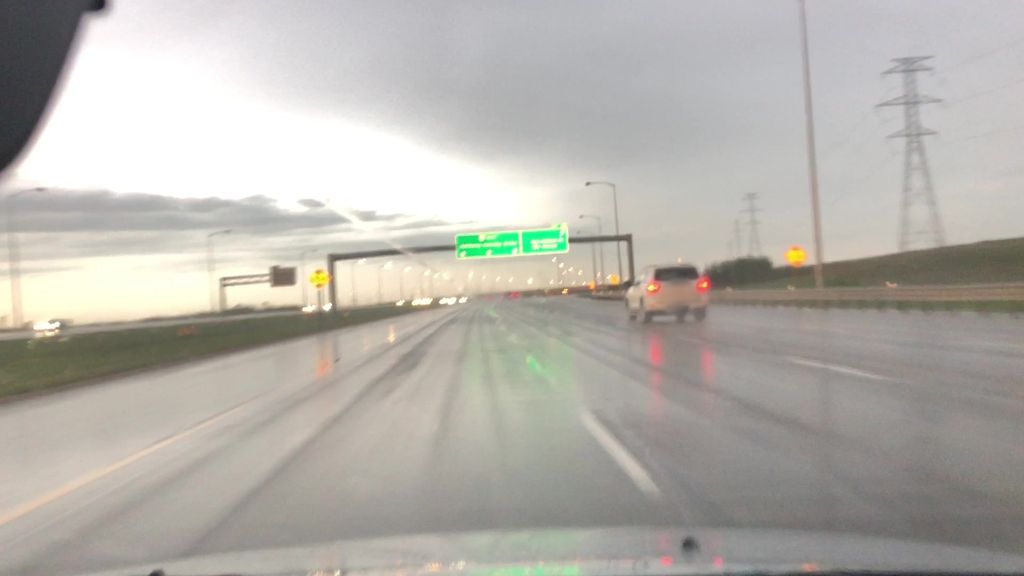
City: edmonton